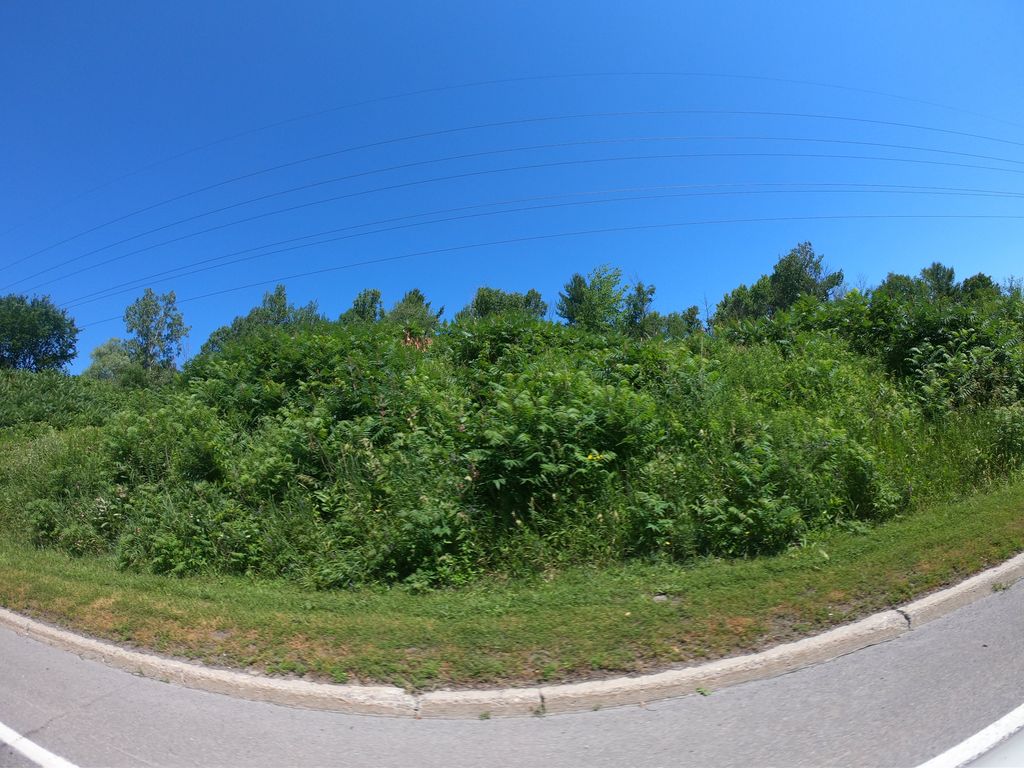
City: ottawa-gatineau